八年级 · 度量几何学
如图, 在 Rt $\triangle A B C$ 中, $\angle B=90^{\circ}$, 分别以点 $A 、 C$ 为圆心, 大于 $\frac{1}{2} A C$ 长为半径画弧, 两弧相交于点 $M 、 N$, 连接 $M N$, 与 $A C 、 B C$ 分别交于点 $D 、 E$, 连接 $A E$.

(1) 求 $\angle A D E ; \quad$ (直接写出结果)

(2) 当 $A B=3, A C=5$ 时, 求 $\triangle A B E$ 的周长.
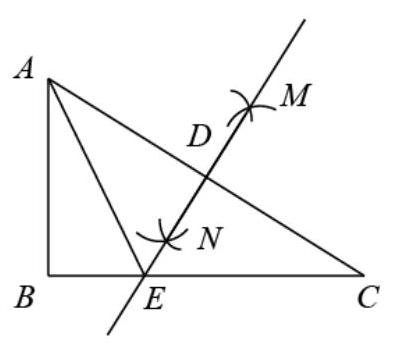
答案: 解: (1) $\because$ 由题意可知 $M N$ 是线段 $A C$ 的垂直平分线,

$\therefore \angle A D E=90^{\circ}$

(2) $\because$ 在 $R t \triangle A B C$ 中, $\angle B=90^{\circ}, A B=3, A C=5$,

$\therefore B C=\sqrt{5^{2}-3^{2}}=4$,

$\because M N$ 是线段 $A C$ 的垂直平分线,
$\therefore A E=C E$,

$\therefore \triangle A B E$ 的周长 $=A B+(A E+B E)=A B+B C=3+4=7$.